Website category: sports
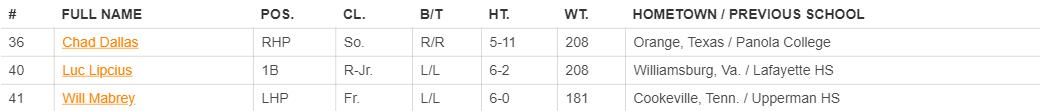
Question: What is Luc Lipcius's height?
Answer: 6-2

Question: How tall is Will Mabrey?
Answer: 6-0

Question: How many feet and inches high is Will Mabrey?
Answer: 6-0

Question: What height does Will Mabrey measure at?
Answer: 6-0

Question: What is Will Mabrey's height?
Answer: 6-0

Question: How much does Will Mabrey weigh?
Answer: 181

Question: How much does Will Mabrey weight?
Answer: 181

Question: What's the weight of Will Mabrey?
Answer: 181

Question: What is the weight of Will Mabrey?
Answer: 181

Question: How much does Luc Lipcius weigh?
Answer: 208

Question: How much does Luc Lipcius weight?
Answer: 208

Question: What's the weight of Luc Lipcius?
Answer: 208

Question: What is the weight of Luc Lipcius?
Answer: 208

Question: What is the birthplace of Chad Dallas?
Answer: Orange, Texas

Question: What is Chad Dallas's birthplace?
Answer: Orange, Texas

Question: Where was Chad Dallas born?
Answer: Orange, Texas

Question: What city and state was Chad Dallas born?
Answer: Orange, Texas

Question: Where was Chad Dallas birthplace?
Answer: Orange, Texas

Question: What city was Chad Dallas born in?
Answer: Orange, Texas

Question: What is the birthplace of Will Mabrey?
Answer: Cookeville, Tenn.

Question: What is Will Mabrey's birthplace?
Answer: Cookeville, Tenn.

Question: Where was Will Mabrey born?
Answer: Cookeville, Tenn.

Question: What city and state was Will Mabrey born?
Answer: Cookeville, Tenn.

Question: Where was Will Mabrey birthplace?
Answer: Cookeville, Tenn.

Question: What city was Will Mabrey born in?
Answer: Cookeville, Tenn.

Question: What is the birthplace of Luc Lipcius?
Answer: Williamsburg, Va.

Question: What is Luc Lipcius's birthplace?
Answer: Williamsburg, Va.

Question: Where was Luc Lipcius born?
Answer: Williamsburg, Va.

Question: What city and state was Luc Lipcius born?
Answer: Williamsburg, Va.

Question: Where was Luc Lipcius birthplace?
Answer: Williamsburg, Va.

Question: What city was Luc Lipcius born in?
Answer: Williamsburg, Va.

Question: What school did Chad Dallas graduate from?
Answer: Panola College

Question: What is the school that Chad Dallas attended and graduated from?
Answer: Panola College

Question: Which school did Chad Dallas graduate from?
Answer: Panola College

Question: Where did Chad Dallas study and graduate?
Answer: Panola College

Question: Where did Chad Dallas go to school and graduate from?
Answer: Panola College

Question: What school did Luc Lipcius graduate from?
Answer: Lafayette HS

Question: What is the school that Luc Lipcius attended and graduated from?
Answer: Lafayette HS

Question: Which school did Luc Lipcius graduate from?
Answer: Lafayette HS

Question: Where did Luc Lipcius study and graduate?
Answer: Lafayette HS

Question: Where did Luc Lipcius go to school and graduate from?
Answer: Lafayette HS

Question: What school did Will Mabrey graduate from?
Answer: Upperman HS

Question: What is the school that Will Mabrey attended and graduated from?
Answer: Upperman HS

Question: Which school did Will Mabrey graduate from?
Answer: Upperman HS

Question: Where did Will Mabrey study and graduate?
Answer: Upperman HS

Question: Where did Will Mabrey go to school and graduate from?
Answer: Upperman HS